Field crop: maize
Growth stage: 2
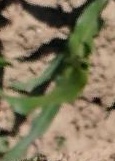
Species: maize